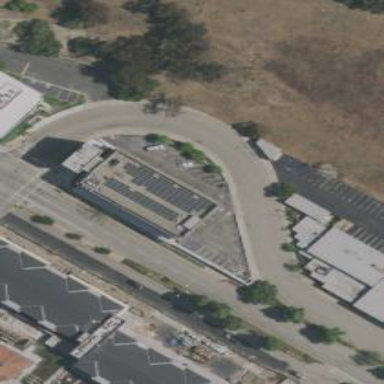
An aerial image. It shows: Commercial building.